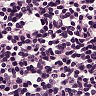
Metastatic tissue present: no